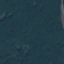
Label: Forest